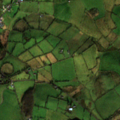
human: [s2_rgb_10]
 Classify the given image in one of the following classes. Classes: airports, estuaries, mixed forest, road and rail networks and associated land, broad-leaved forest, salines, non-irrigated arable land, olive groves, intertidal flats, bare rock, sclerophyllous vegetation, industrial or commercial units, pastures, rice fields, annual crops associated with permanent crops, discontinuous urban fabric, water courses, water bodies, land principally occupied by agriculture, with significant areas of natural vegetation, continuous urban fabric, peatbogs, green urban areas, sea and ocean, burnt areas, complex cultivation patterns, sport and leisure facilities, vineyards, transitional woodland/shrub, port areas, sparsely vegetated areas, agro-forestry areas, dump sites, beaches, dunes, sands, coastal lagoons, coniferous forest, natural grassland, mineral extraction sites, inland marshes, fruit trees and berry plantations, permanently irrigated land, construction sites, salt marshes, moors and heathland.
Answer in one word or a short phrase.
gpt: pastures